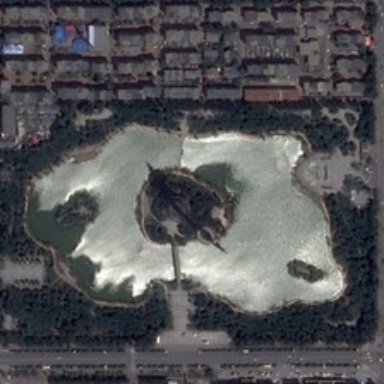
Many buildings are around a park with a pond and many green trees .